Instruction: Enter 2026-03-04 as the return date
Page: home
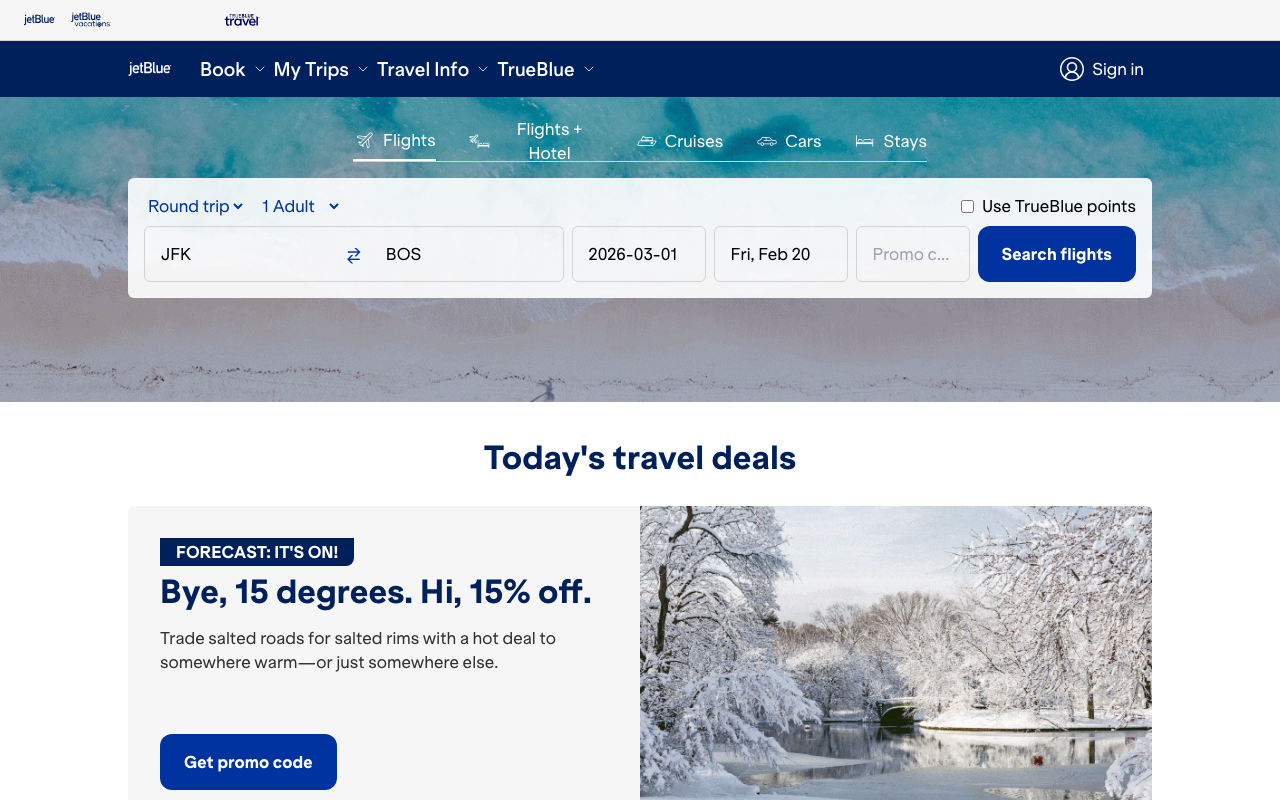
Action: type